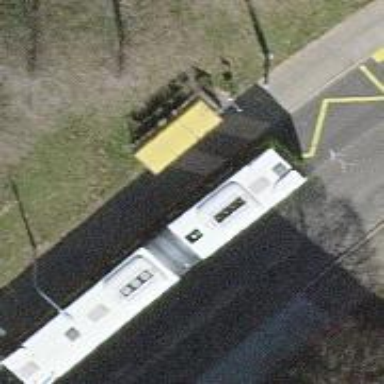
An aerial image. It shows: Bus stop with sheltered platform for public transport.